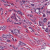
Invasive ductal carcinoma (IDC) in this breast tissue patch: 1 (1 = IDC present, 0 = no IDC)